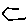
Label: hexagon